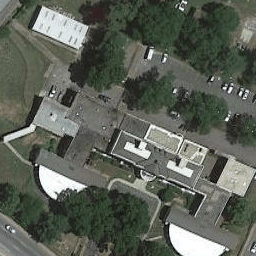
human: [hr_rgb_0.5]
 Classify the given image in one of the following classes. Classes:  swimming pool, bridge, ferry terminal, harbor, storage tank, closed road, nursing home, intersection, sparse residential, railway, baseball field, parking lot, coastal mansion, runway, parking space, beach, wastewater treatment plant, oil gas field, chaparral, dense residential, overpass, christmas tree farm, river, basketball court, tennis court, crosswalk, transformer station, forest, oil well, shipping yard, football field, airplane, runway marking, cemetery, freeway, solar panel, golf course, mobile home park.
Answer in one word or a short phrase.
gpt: nursing home